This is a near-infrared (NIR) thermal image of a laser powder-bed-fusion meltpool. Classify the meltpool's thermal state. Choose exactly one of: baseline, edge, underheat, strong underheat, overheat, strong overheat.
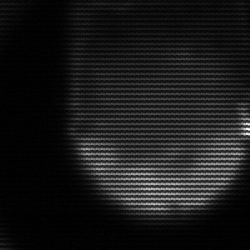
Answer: edge